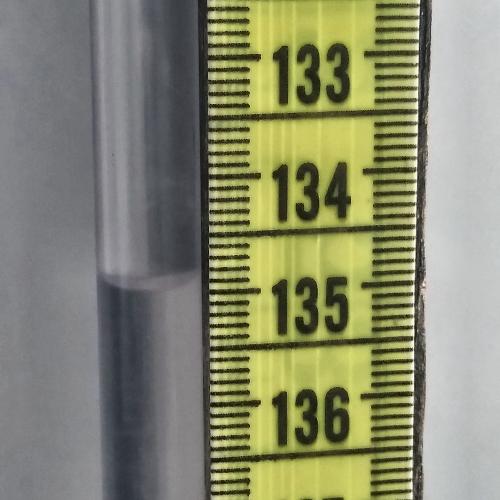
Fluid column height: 134.9 cm